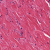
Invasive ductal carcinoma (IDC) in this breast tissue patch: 0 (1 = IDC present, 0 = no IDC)